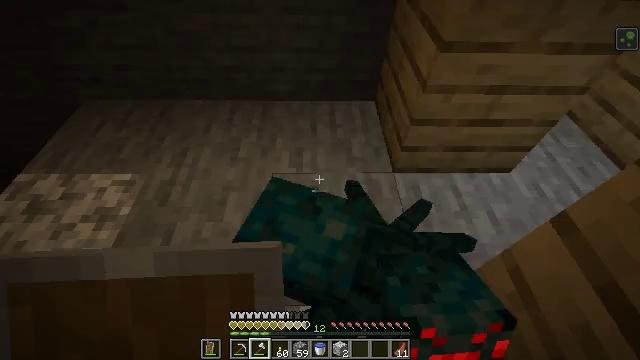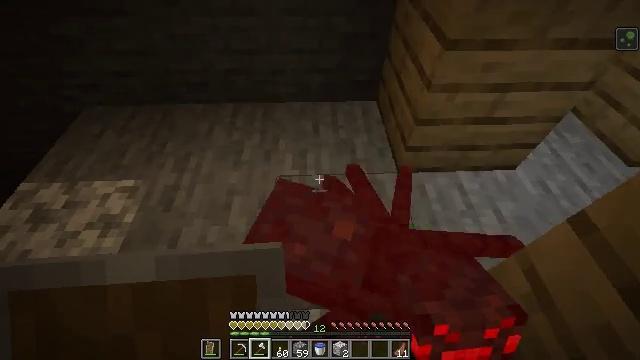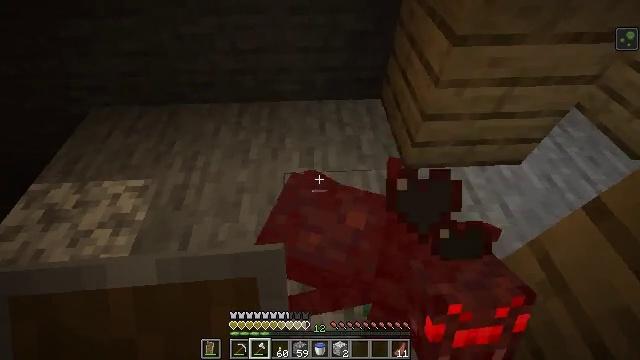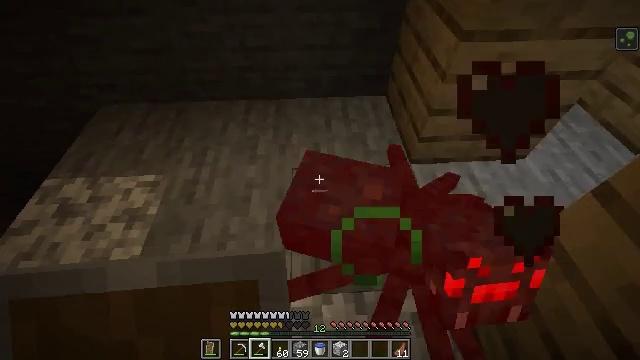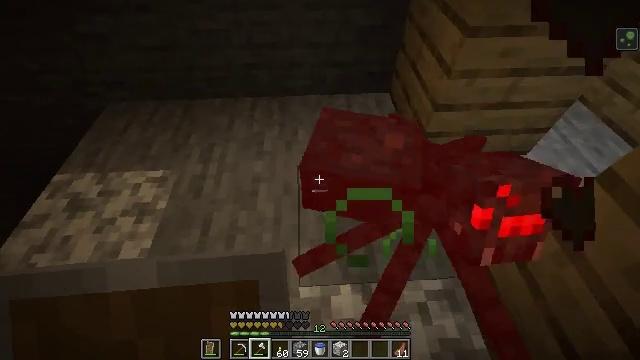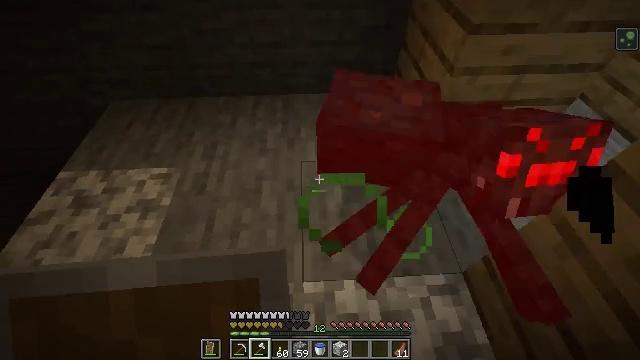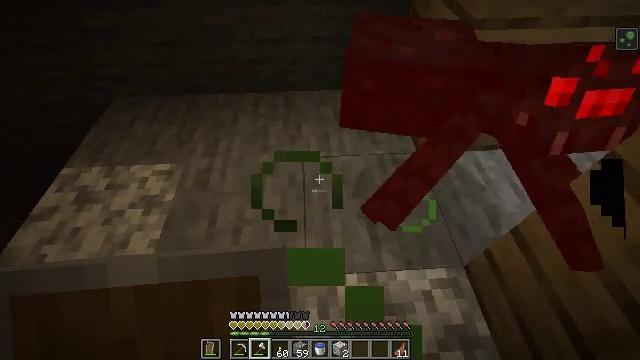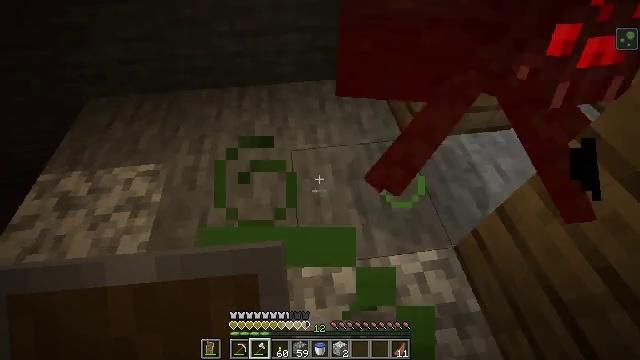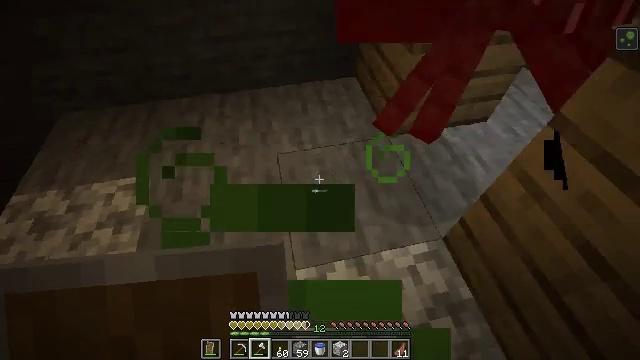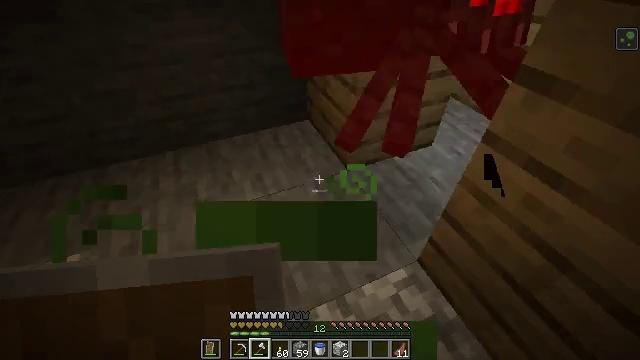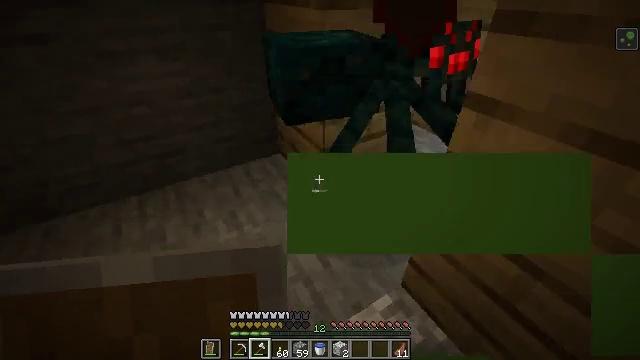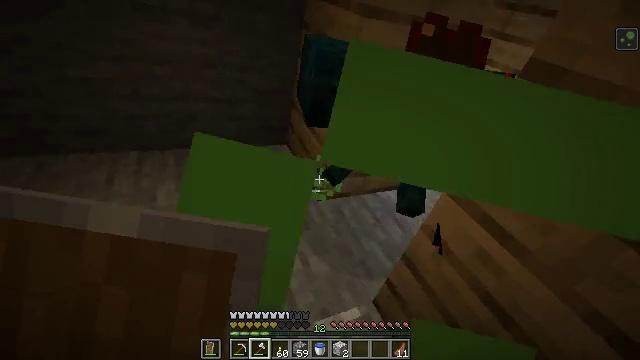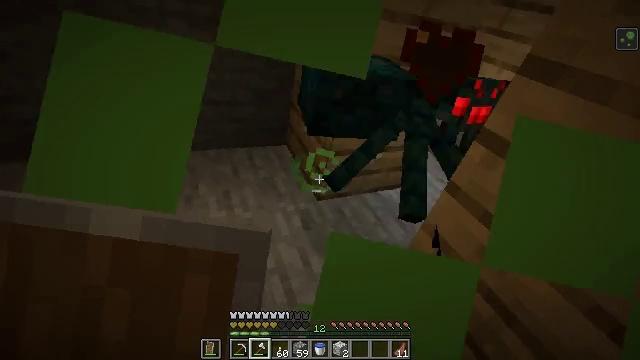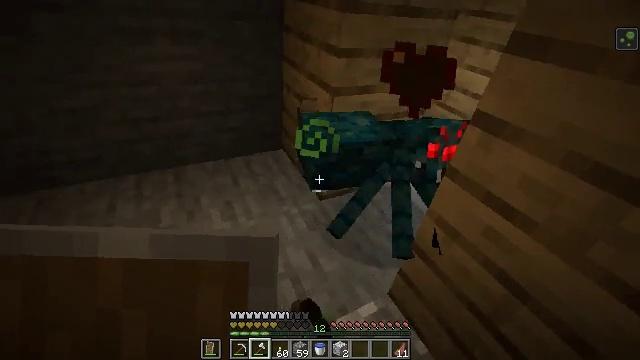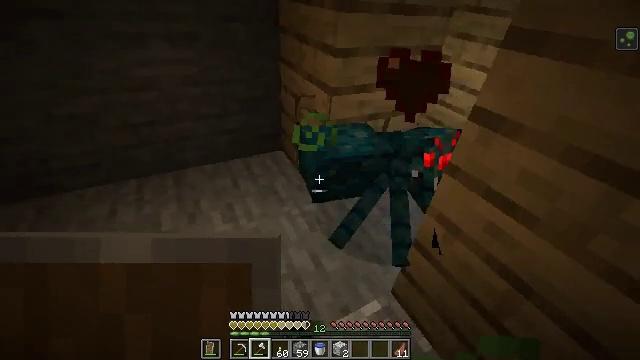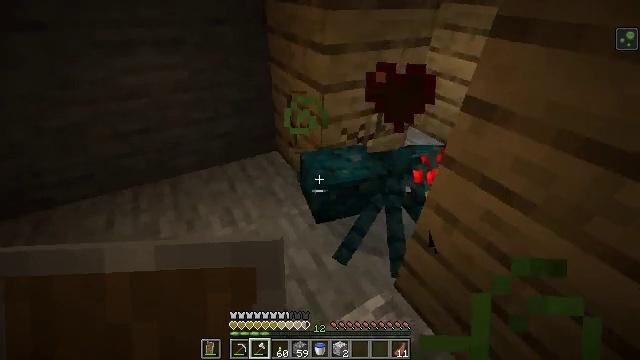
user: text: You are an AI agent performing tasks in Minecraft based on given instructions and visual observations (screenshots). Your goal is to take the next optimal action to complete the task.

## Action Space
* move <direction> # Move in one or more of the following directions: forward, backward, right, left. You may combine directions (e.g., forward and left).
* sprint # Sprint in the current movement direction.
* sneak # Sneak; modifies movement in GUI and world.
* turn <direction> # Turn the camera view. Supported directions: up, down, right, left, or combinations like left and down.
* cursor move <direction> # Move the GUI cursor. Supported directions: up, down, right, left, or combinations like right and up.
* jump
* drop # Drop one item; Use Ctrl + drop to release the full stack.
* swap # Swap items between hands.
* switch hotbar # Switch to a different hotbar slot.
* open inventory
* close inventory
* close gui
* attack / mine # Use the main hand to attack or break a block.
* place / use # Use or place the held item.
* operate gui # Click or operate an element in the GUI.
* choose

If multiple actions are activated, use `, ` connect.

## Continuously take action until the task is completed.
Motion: motion action
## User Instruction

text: Kill mobs in the caves.
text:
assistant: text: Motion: no_op
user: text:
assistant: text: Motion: no_op
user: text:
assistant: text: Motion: no_op
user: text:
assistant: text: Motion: no_op
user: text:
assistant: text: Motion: no_op
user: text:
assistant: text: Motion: no_op
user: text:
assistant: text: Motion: turn right and down
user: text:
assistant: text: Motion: turn right
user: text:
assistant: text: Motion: turn right and up
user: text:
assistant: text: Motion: turn right and up
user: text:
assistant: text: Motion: no_op
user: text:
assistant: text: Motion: attack / mine
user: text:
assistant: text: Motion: attack / mine
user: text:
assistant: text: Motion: attack / mine
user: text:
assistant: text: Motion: attack / mine
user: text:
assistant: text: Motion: turn right
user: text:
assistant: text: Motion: turn right and down
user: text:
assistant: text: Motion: turn right and down
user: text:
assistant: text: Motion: turn right
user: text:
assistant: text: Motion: no_op
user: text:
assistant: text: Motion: no_op
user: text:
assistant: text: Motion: no_op
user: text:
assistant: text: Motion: attack / mine
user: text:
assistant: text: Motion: attack / mine
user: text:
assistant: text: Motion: turn right and up, attack / mine
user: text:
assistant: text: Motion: turn right
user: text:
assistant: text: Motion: no_op
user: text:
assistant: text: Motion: no_op